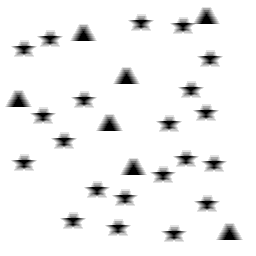
Squares: 0
Triangles: 7
Stars: 21
Total shapes: 28